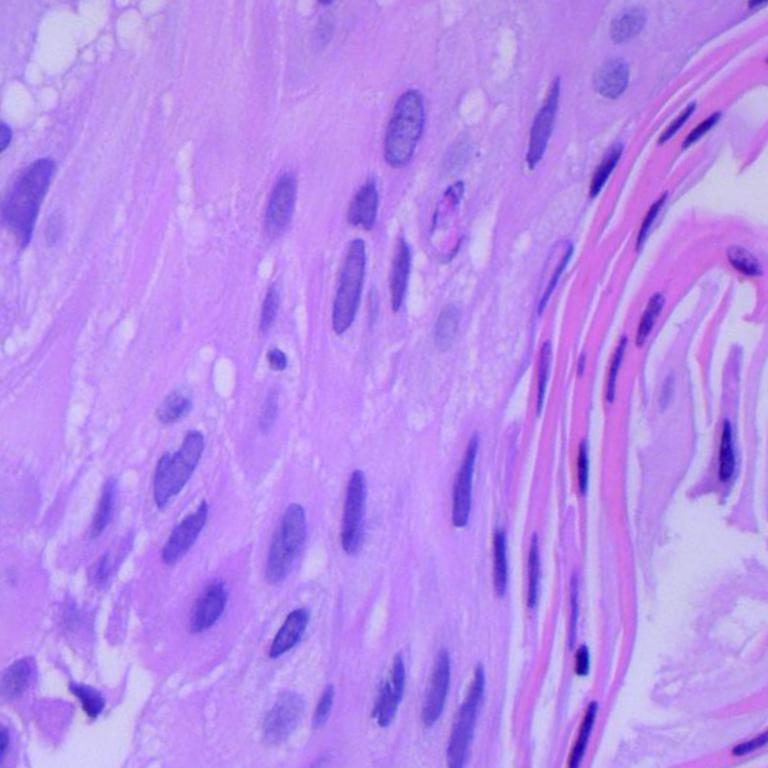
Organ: lung
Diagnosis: squamous carcinomas